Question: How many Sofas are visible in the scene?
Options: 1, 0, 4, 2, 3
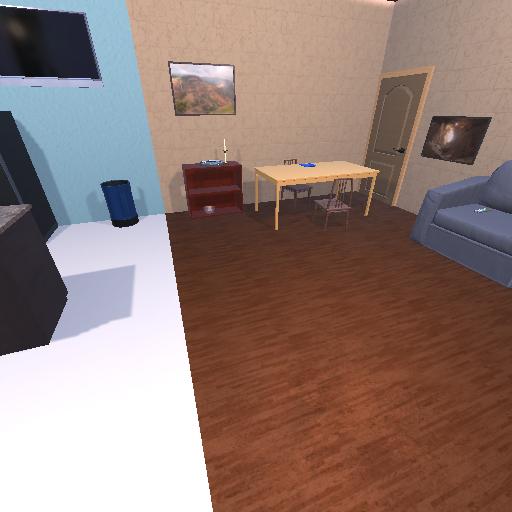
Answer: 1